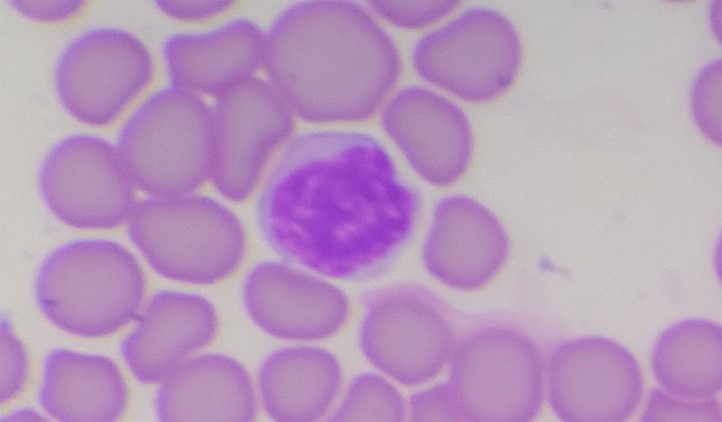
White blood cell type: Lymphocyte